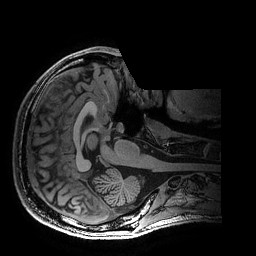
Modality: T1w
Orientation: axial
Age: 22
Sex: male
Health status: healthy
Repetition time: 2.53 s
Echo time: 0.0034 s